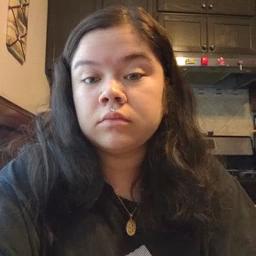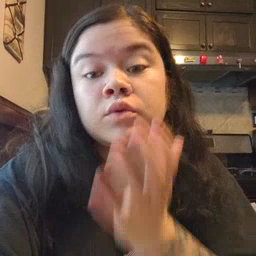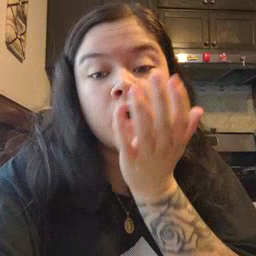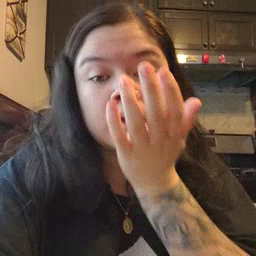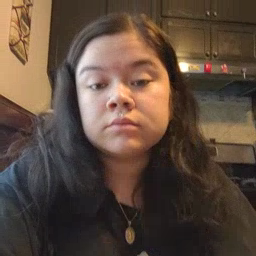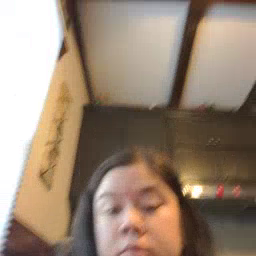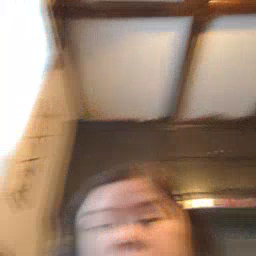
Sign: grass